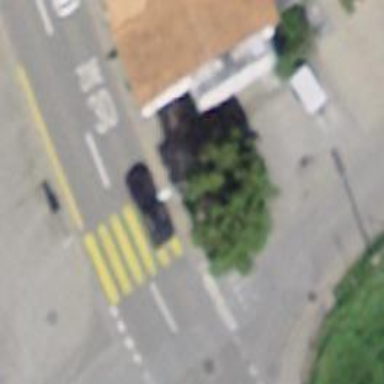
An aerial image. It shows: Uncontrolled zebra crossing on the road.